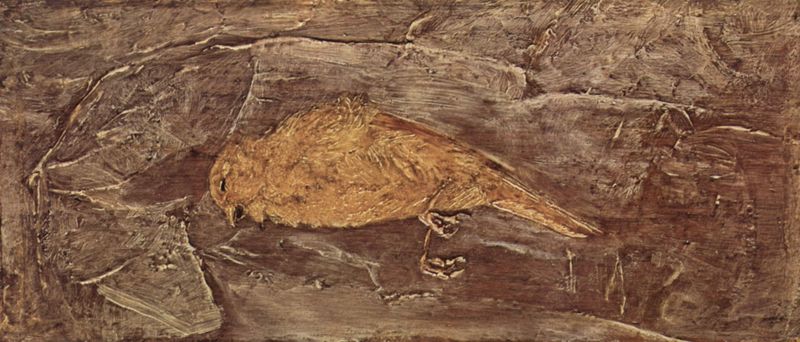
Titel: Der tote Vogel
Künstler: Albert Pinkham Ryder
Standort: Washington (District of Columbia)
Institution: Phillips Memorial Gallery
Schlagwörter: feder, felsen, flügel, gemälde, kopf, körper, schatten, vogel, weiß, gelb, grob, ocker, sand, braun, grau, holz, licht, orange, zeichnung, eis, tier, beige, malerei, symbolismus, wand, augen, federn, gefieder, leiche, stein, taube, tod, tot, signatur, öl, erde, pastos, boden, auge, pflanze, rosa, stilleben, beine, schwanz, relief, füße, liegen, schnabel, studie, moderne, spuren, flächen, risse, farbe, violett, klein, linien, winter, pastös, querformat, duktus, detail, wandmalerei, liegend, fallen, geschlossen, surrealismus, foto, tusche, memento mori, vergänglichkeit, untergrund, rechteck, erdfarben, flug, leblos, brett, krallen, pinsel, farbauftrag, fleck, lieder, amsel, spatz, braum, ende, verwesung, sandstein, sterben, schiefer, brauntöne, griechisch, struktur, tonig, dreck, death, naturalistisch, zeit, kanarienvogel, bird, fossil, versteinerung, okker, scholle, kratzer, matsch, spachtel, toter vogel, gekrümmt, leich, nachtigall, singvogel, lerche, kadaver, biologie, kristalle, hntergrund, ferder, goldbraun, mulde, polychromie, naturwissenschaft, gespachtelt, augen geschlossen, kratzspuren, verendet, erdscholle, kadavar, länger, rotgrau, steinfaben, steinimitat, steinmalerei, verkramft, 20. jahrhundert, abstrajt, brauner hintergrund, kopf nach links, liegt auf rechter seite, spuen, ammer, vogelleiche, #öl